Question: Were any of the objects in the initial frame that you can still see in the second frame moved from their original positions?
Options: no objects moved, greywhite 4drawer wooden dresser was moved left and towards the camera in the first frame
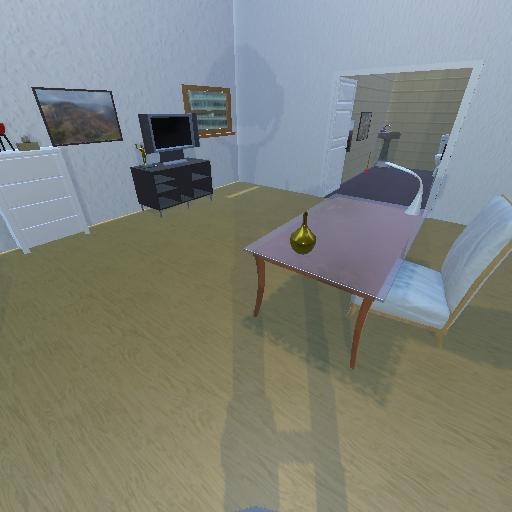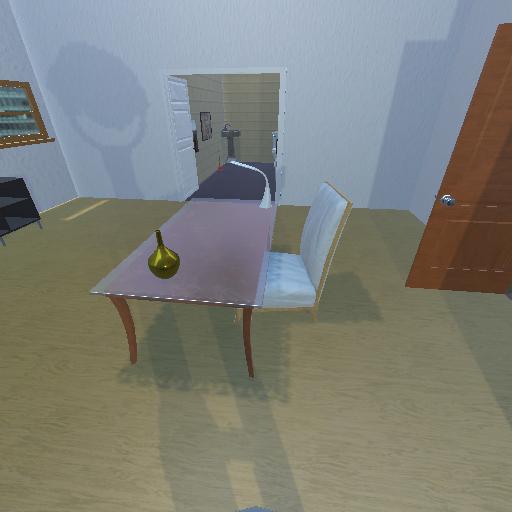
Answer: no objects moved